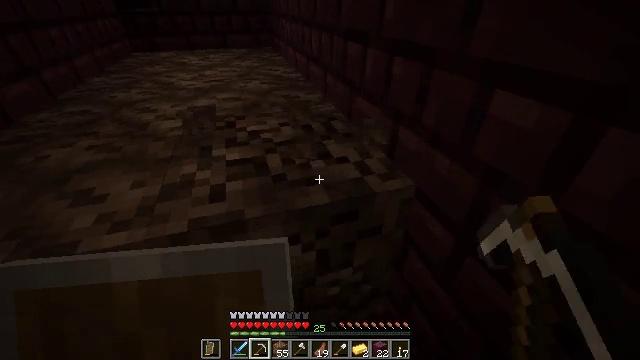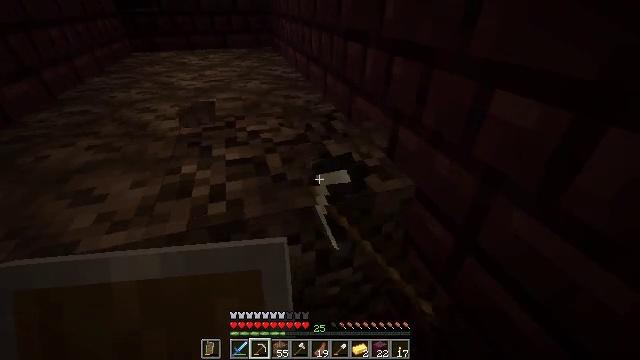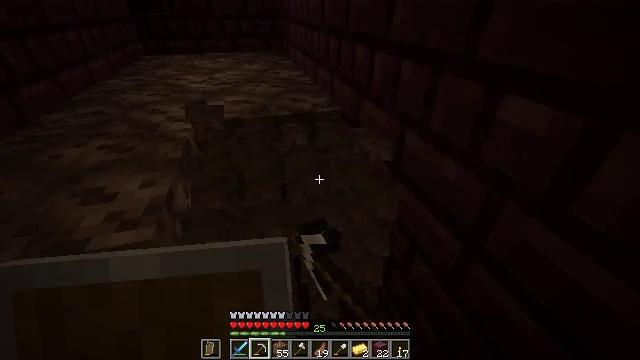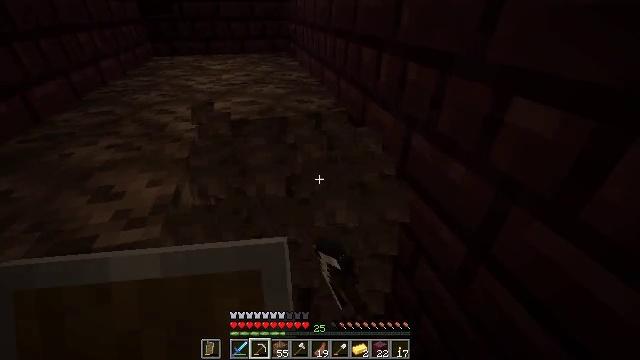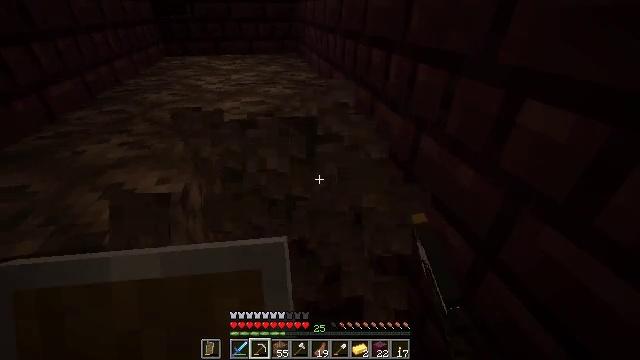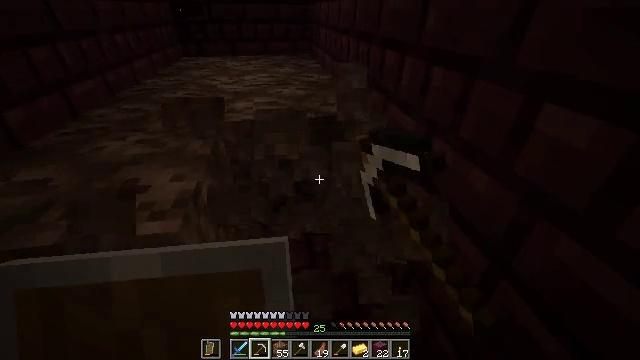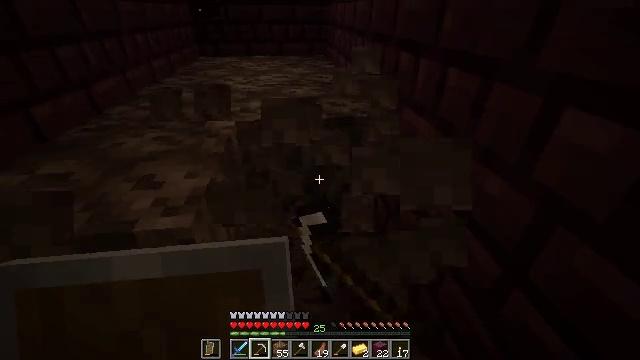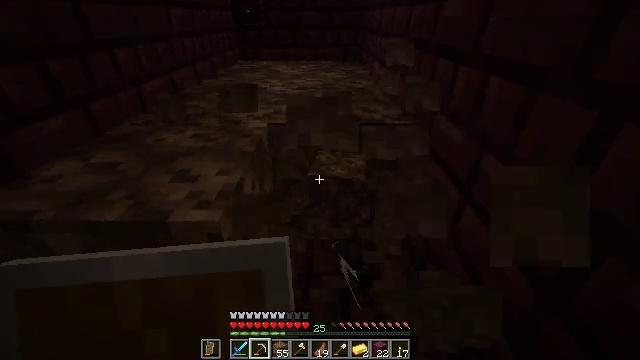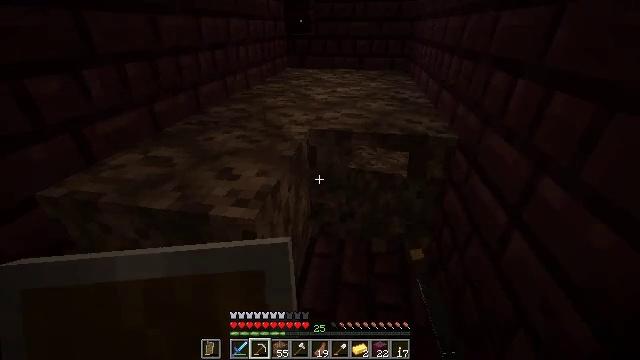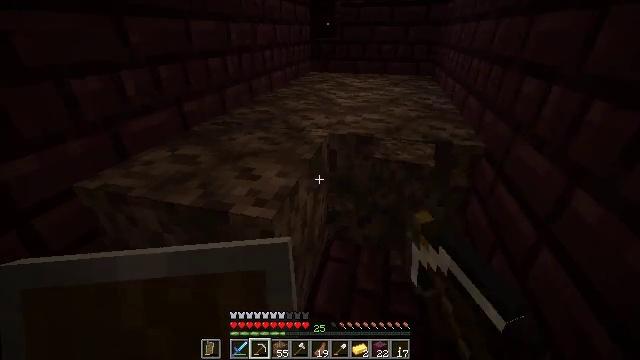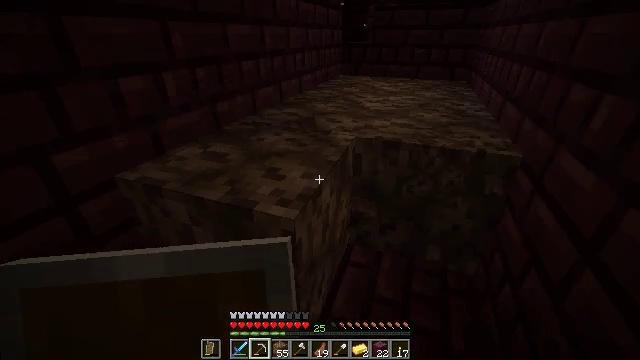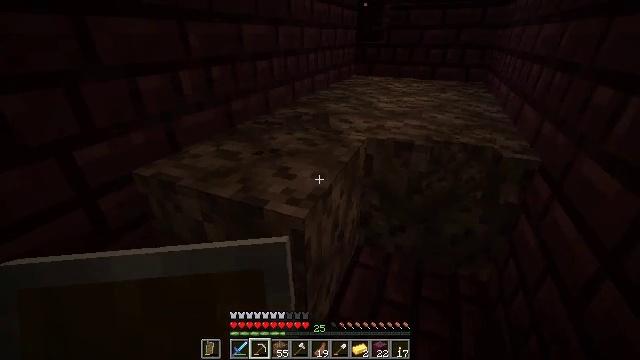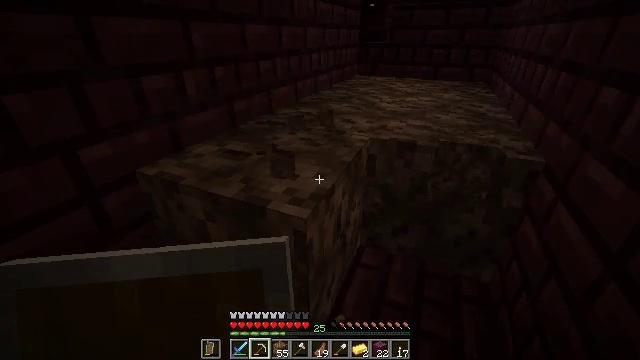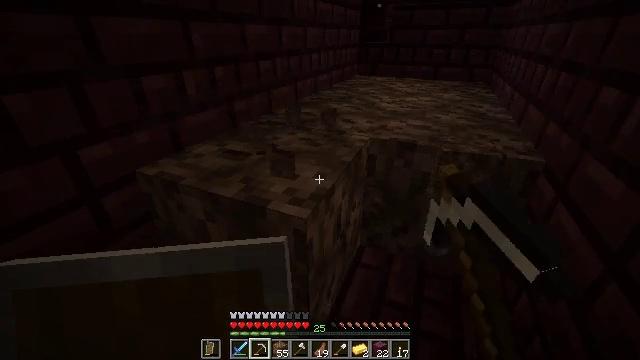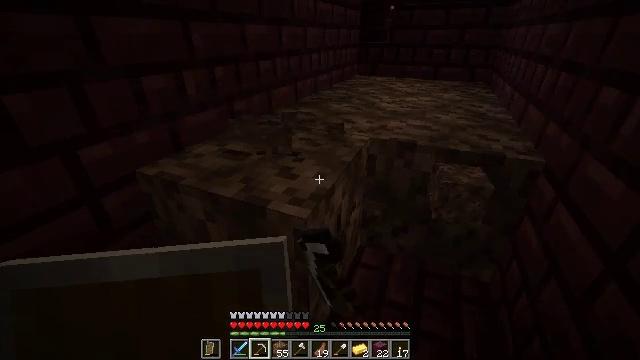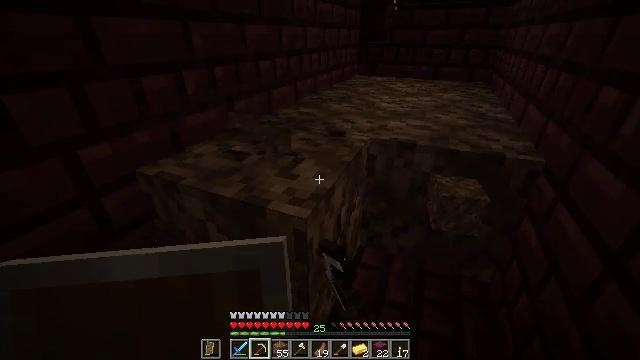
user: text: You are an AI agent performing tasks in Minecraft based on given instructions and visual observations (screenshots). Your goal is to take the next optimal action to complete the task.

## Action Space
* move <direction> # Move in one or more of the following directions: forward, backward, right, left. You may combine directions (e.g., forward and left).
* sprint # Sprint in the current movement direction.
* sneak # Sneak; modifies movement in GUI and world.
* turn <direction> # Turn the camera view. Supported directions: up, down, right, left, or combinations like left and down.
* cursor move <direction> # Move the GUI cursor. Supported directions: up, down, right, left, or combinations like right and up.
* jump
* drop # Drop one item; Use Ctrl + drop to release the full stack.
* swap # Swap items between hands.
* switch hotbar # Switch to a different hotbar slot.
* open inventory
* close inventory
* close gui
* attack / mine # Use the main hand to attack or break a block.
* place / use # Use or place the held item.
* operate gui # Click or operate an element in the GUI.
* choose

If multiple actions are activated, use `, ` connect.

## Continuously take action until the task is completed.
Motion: motion action
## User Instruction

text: Dig soul sand to use for potions.
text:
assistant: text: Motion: attack / mine
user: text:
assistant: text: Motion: turn left, attack / mine
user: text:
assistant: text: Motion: turn left, attack / mine
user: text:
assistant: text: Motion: turn left, attack / mine
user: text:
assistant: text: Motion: turn left, attack / mine
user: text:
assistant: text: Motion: turn left, attack / mine
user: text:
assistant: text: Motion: turn left, attack / mine
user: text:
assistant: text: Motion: turn left and up, attack / mine
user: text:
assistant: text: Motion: turn left, attack / mine
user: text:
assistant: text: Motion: turn left, attack / mine
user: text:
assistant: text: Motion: turn left, attack / mine
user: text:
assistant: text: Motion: attack / mine
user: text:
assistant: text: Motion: attack / mine
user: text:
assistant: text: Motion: attack / mine
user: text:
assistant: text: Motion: attack / mine
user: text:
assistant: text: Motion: attack / mine
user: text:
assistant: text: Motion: no_op
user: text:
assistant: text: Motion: no_op
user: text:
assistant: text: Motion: no_op
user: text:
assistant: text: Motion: no_op
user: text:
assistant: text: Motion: no_op
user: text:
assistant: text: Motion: open inventory
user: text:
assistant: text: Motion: open inventory
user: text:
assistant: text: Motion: open inventory
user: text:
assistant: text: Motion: no_op
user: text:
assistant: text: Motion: cursor move right and down
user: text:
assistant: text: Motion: cursor move right
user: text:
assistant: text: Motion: no_op
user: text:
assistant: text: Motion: cursor move left
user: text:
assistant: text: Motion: no_op